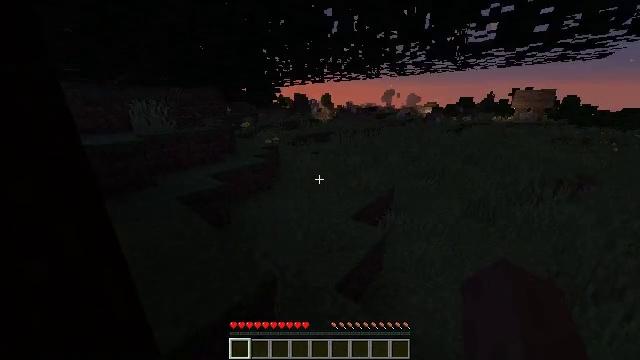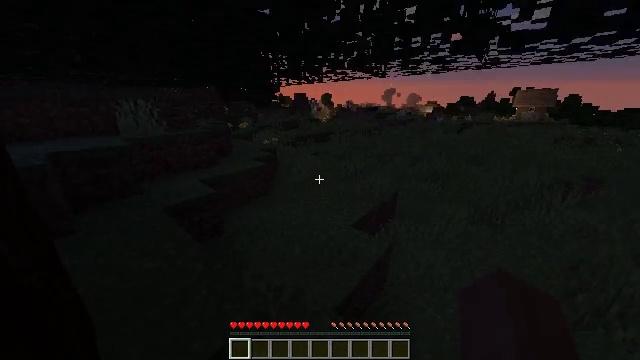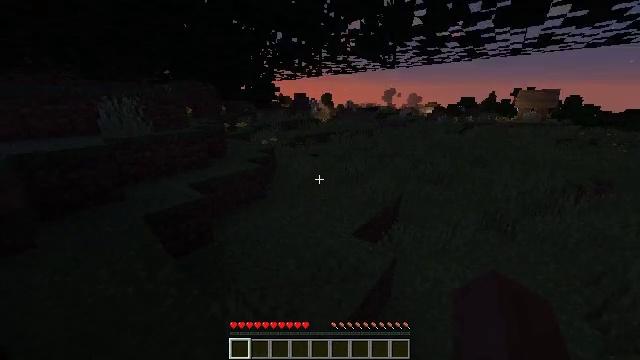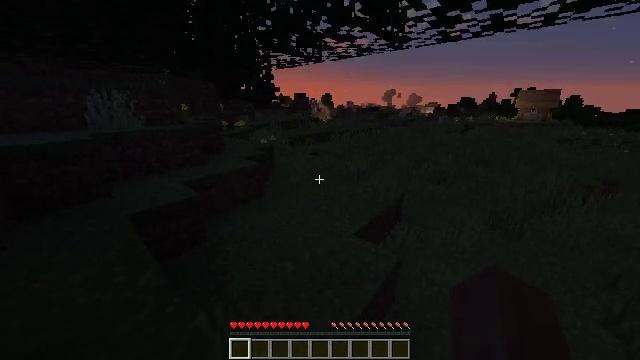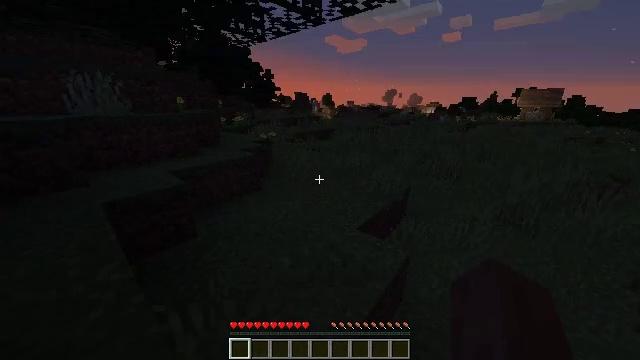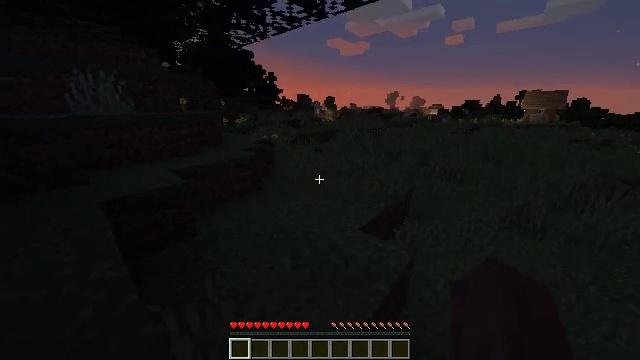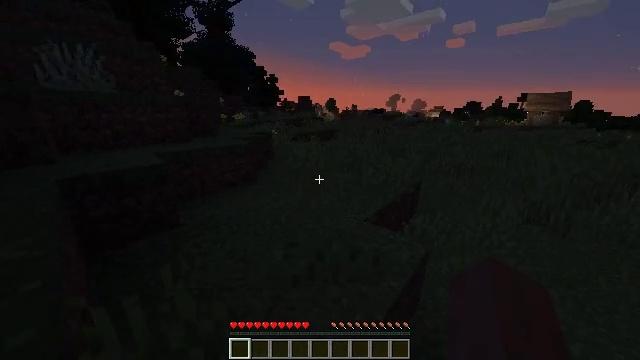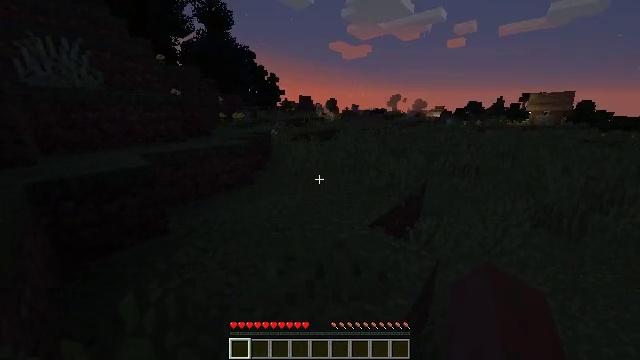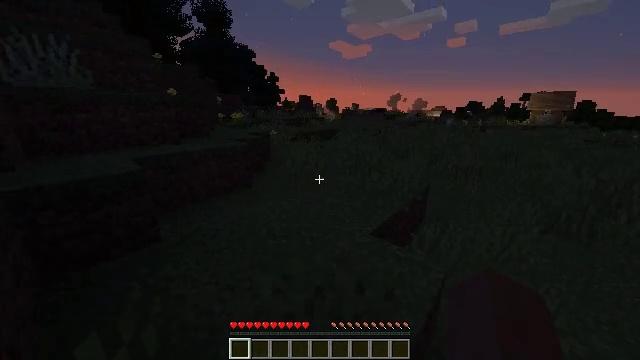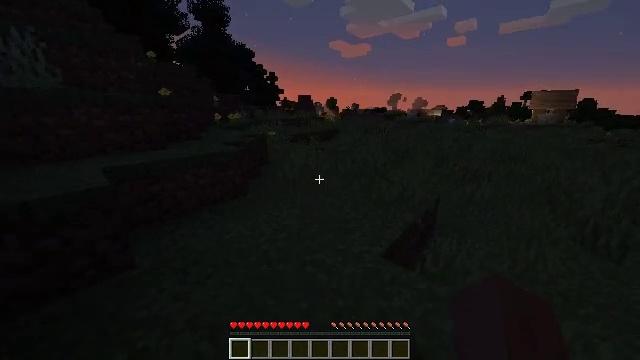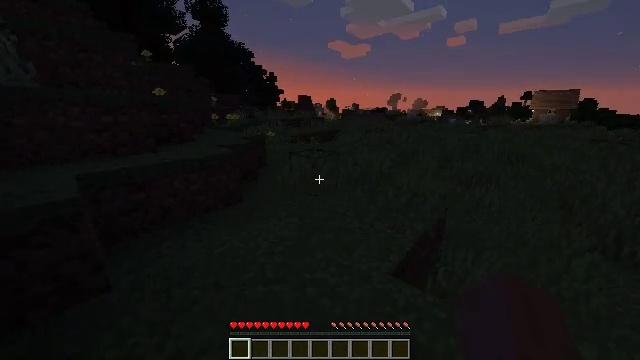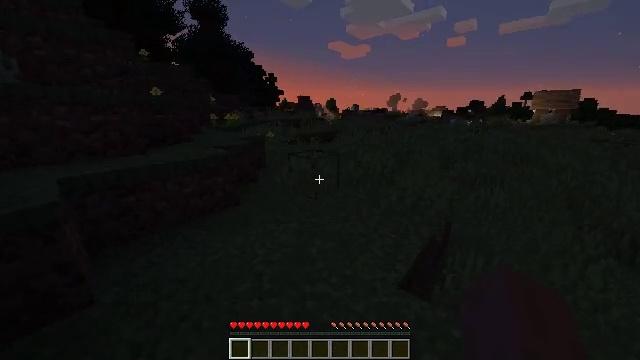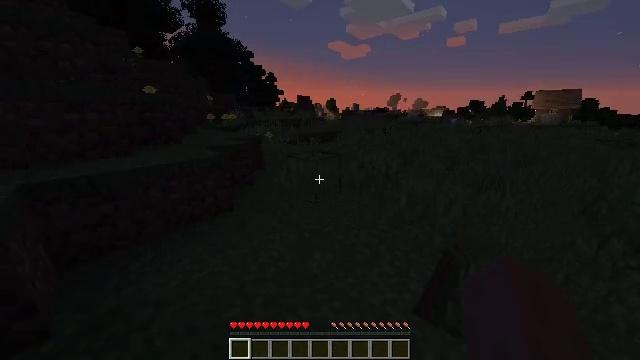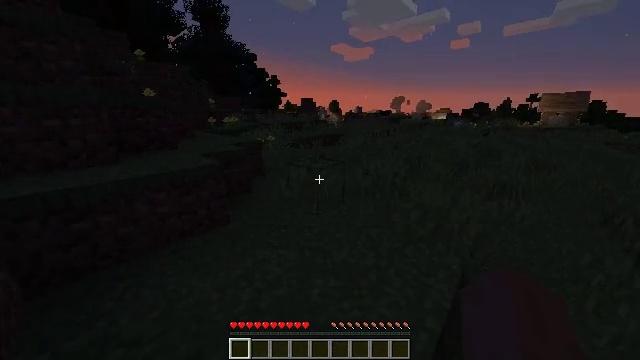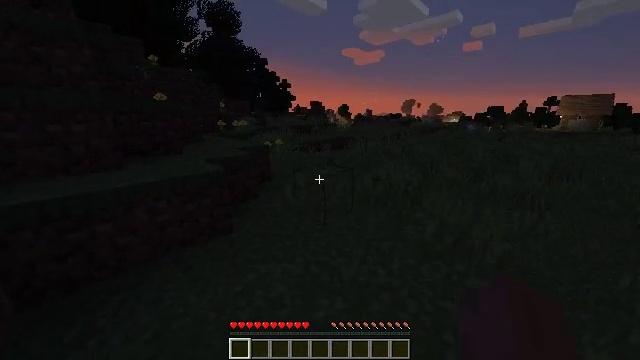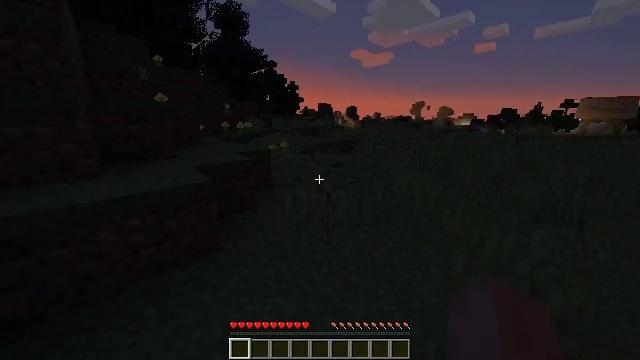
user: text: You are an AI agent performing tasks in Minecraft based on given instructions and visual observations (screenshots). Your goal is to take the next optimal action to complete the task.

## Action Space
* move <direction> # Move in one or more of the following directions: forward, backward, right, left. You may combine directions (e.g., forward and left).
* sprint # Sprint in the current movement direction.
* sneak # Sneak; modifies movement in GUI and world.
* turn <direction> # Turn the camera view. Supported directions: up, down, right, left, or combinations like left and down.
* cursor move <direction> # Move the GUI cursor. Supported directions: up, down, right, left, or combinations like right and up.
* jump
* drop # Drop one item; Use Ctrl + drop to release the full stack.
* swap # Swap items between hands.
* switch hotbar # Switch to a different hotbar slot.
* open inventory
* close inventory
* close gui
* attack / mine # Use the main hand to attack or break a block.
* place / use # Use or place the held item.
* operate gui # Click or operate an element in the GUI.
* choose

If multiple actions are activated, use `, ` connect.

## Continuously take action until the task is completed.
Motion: motion action
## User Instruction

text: Remove an emerald from the inventory.
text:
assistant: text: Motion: move forward, sprint
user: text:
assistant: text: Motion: move forward, sprint
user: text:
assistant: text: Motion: move forward, sprint
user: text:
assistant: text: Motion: move forward, sprint
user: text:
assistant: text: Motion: move forward, sprint
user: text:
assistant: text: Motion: move forward, sprint
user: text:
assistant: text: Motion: move forward, sprint
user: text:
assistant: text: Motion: move forward, sprint
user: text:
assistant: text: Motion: move forward, sprint
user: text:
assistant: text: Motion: move forward, sprint
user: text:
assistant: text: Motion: move forward, sprint
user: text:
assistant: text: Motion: move forward, sprint
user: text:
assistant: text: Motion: move forward, sprint
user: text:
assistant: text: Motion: move forward, sprint, turn left
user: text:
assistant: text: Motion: move forward, sprint, turn left
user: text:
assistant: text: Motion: move forward, sprint, turn left
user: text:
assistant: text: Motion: move forward, sprint, turn left
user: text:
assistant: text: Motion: move forward, sprint, turn left
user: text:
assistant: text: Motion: move forward, sprint, turn left
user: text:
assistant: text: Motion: move forward, sprint
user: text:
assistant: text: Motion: move forward, sprint, turn right
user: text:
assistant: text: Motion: move forward, sprint, turn right
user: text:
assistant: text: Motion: move forward, sprint
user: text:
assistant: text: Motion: move forward and move right, sprint
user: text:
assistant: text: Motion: move forward and move right, sprint
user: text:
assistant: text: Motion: move forward and move right, sprint
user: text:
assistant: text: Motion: move forward, sprint, turn left
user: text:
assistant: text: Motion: move forward, sprint
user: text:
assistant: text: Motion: move forward, sprint
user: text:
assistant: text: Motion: move forward, sprint